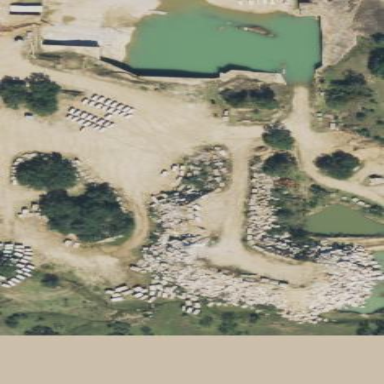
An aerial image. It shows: Quarry area.